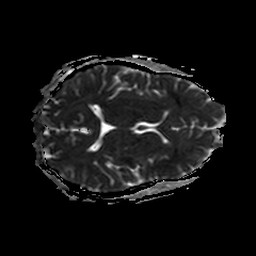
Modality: ADC
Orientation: axial
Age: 53
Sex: female
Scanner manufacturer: philips
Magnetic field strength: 3 T
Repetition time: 3.078 s
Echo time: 0.076 s